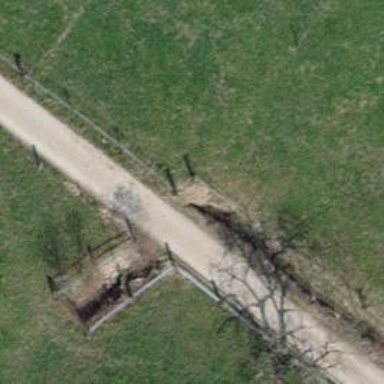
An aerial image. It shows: Culvert tunnel.